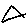
Label: triangle